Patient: sex M, age 30
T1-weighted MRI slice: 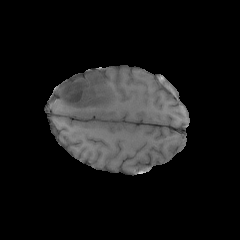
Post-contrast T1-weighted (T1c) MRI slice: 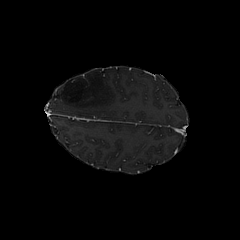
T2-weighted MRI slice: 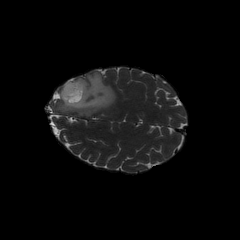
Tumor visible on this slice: yes
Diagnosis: Astrocytoma, IDH-mutant
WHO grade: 3